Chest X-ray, AP view. Patient: 21 years old, sex M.
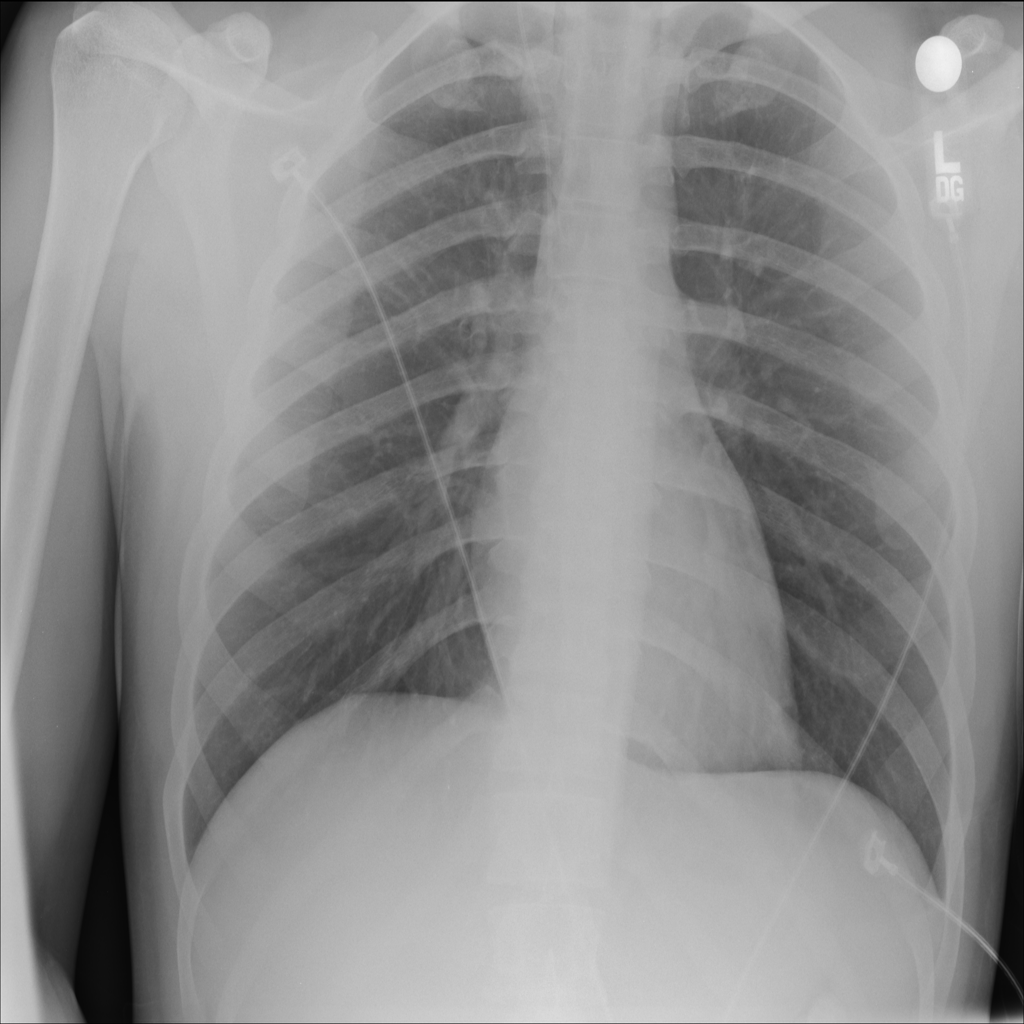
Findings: No Finding